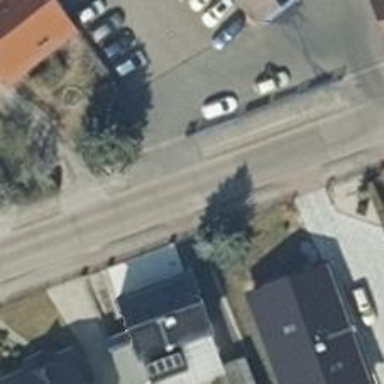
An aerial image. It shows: Residential concrete road with sidewalks on both sides.